Question: Imagine a math problem on the web. I would like to display the math problem and then have the user be able to type their answer to the right of it. I am trying to set up the structure. I have custom buttons that I will use to change the inner text of the answer.
The math problem is given by '"problemtext"' and the answer is given by '"problemanswer"'. When the user taps on the number pad, I will place that number in the '"problemanswer"' segment.
The problem with this set up is that the answer is showing up below the problem.

. How can I do this? What should my html/css look like?
'''
<div id="problem" class="text" style="display:none">
<div id="problemoverall" align="center">
<div id="problemtext" style="font: bold 65px Arial;">
</div>
<div id="problemanswer" style="font: bold 65px Arial;">
</div>
</div>
</div>
'''
Here's some relevant CSS I have
'''
.text {
text-align:center;
font-size:16px;
line-height: 165%;
color:#f1f1f1;
}
.text p {
margin: 8px 0;
}
'''
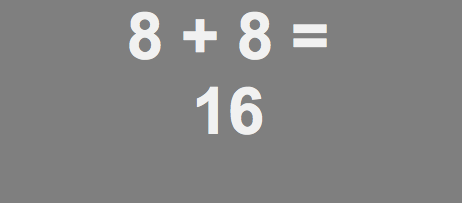
Answer: Use 'display: inline;'. Add this css rule:
'''
#problemtext, #problemanswer{
display: inline;
}
'''
Have a look:
<URL>